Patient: sex F, age 65
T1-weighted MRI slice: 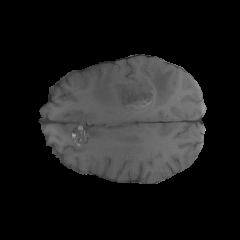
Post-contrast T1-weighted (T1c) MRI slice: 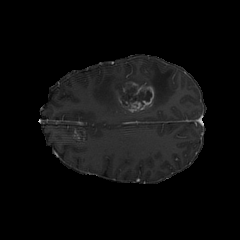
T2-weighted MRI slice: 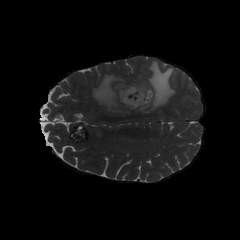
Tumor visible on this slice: yes
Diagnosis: Glioblastoma, IDH-wildtype
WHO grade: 4